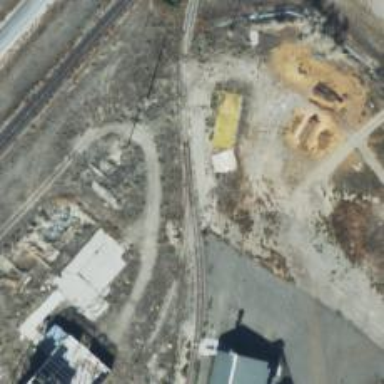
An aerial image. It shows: Rail spur service.